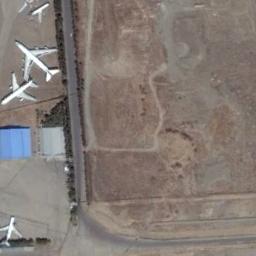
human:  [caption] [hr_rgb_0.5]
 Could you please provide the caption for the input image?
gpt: Three planes parked in different directions on the airport and a clearing behind them .

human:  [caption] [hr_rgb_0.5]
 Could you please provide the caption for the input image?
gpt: Three airplanes were in the open space  beside the yellow land .

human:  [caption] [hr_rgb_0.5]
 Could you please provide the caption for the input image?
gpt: Four planes are stopped on the open place by the runway .

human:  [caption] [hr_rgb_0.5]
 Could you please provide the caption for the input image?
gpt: Two planes of different sizes were parked on one side of a blue house, And another plane was parked on the other side .

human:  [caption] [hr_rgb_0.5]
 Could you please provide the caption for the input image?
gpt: Four planes in the parking lot .